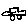
Label: car